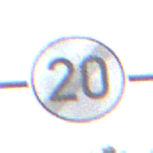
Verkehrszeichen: EndeGeschwindigkeit20
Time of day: Midday
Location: Outdoor (Nature)
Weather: Overcast
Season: NotSpecified
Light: Natural